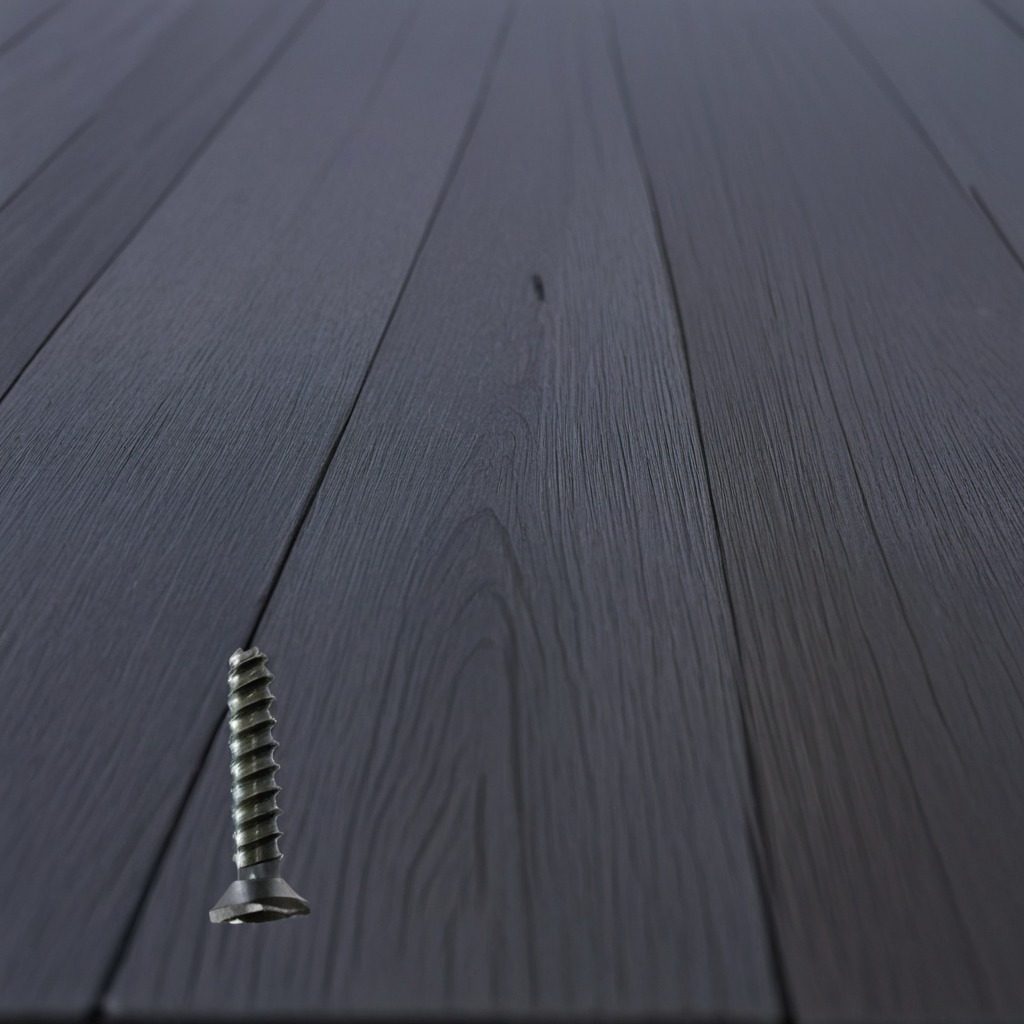
A metal screw is lying on the old table with faint burn marks in a small garage at twilight.